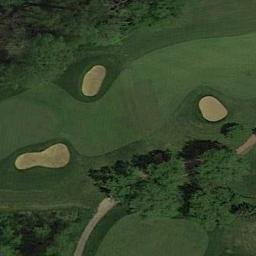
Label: golf_course